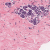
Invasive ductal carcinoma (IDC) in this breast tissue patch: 0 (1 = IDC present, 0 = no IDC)